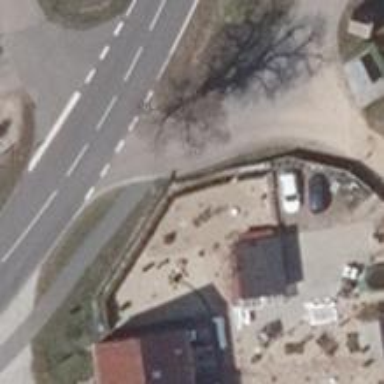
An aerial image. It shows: Asphalt road in residential area.